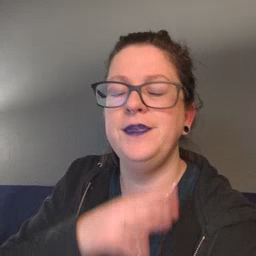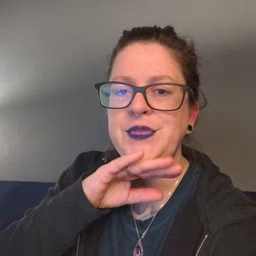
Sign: dirty